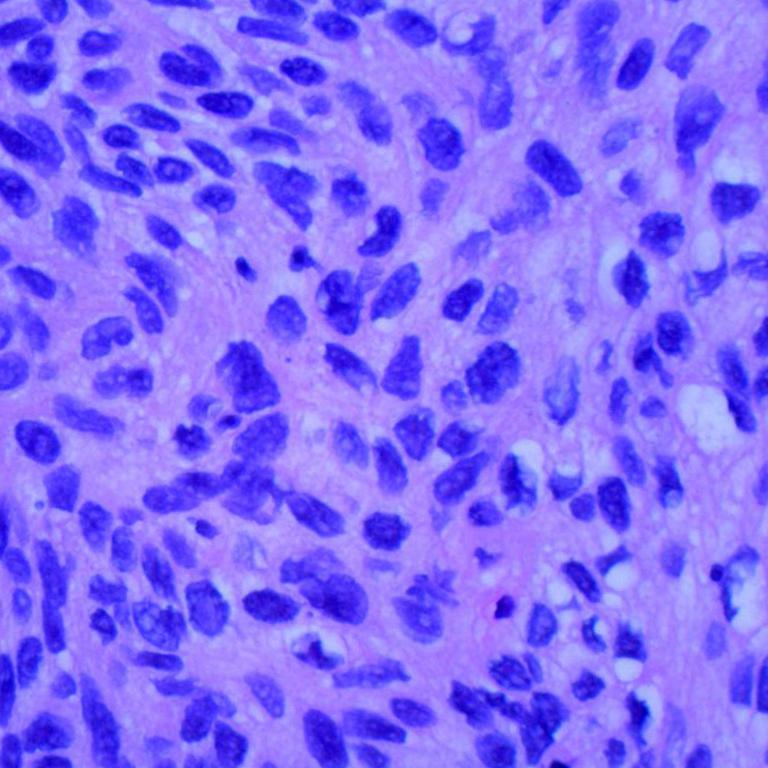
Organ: lung
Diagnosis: squamous carcinomas